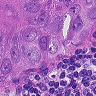
Metastatic tissue present: yes